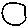
Label: circle